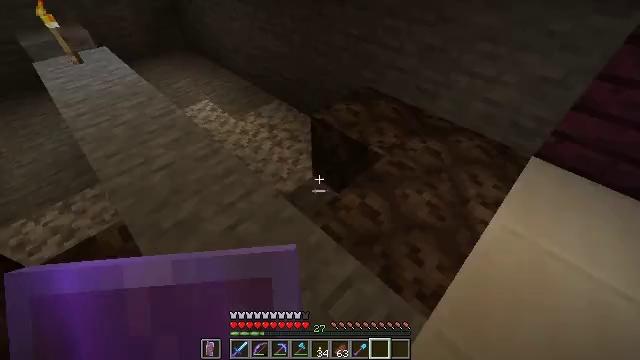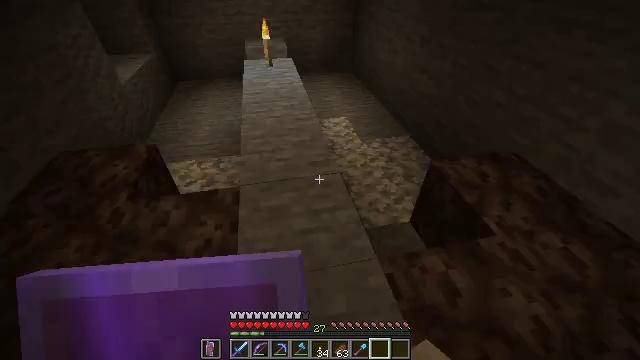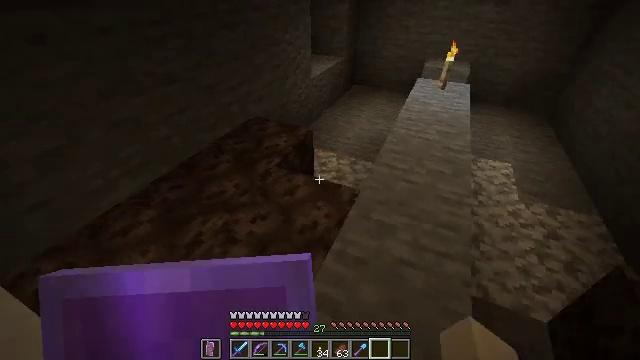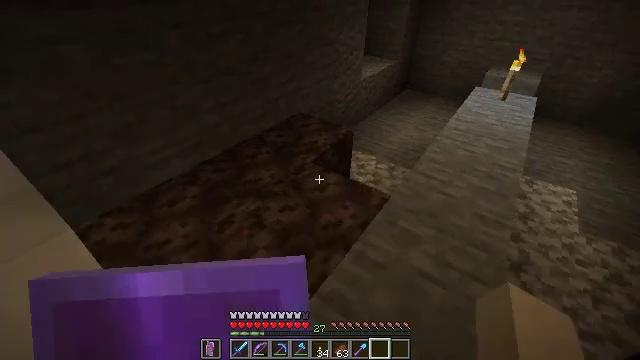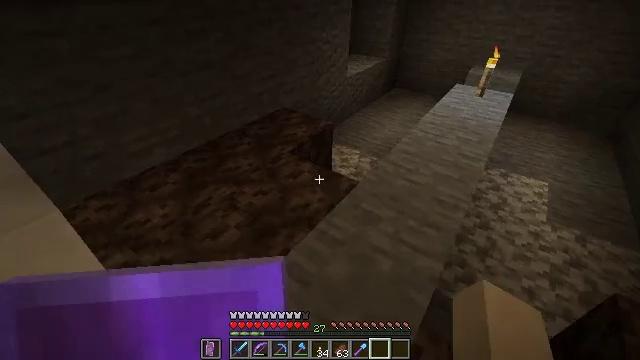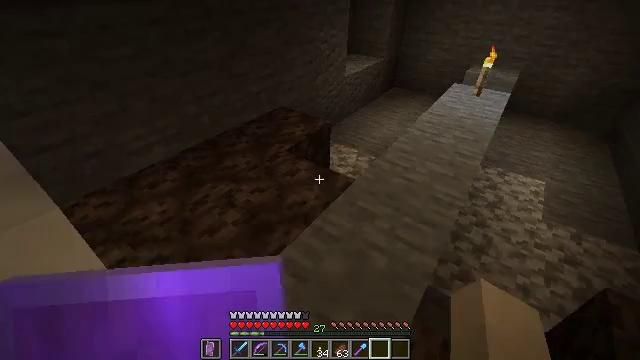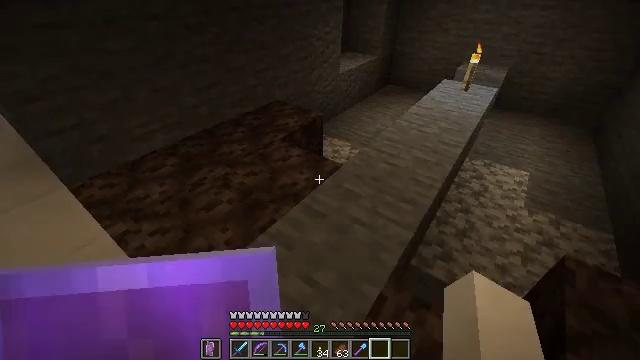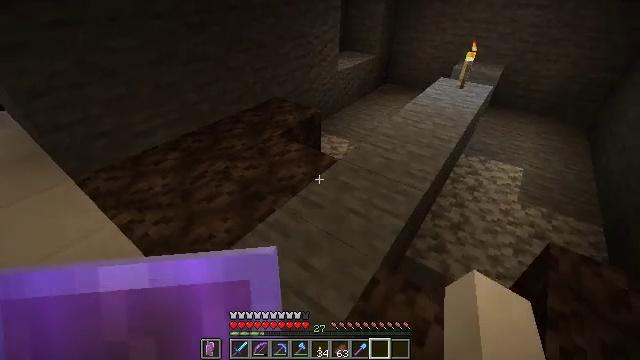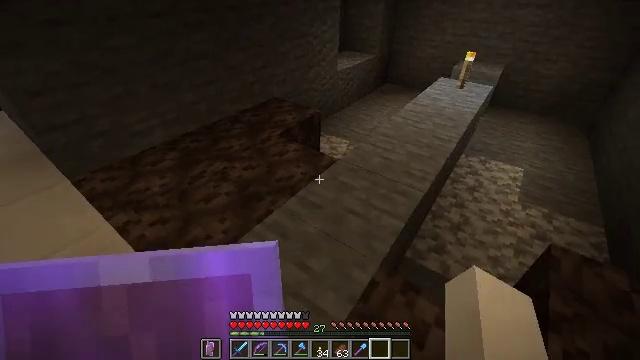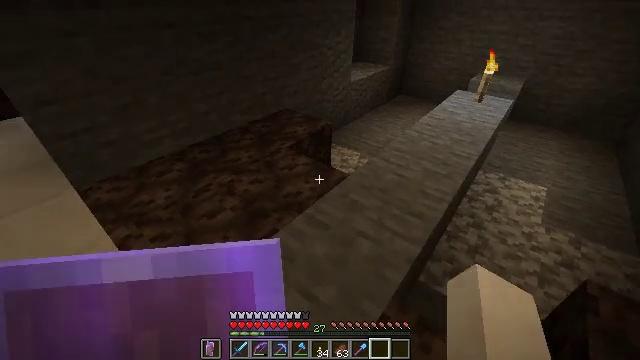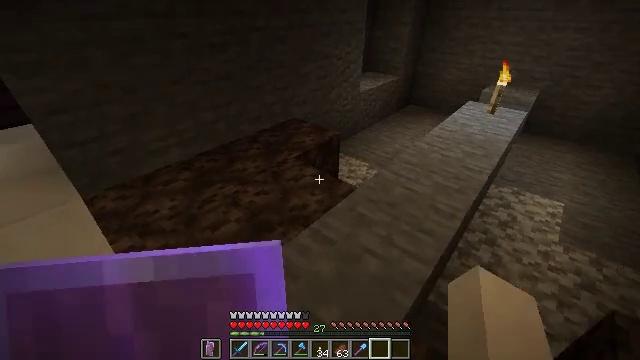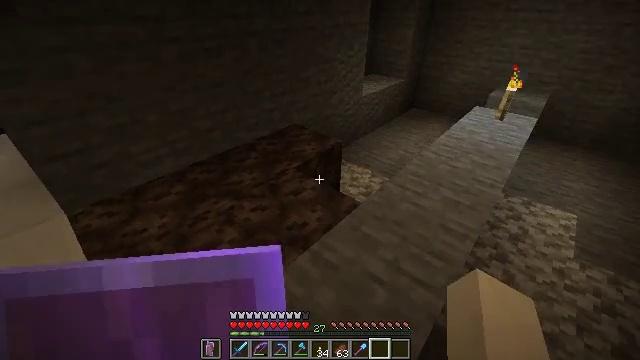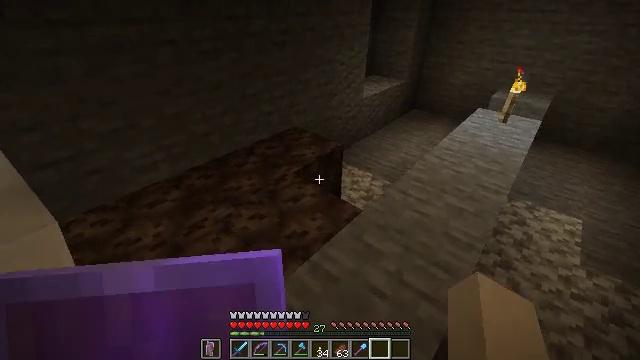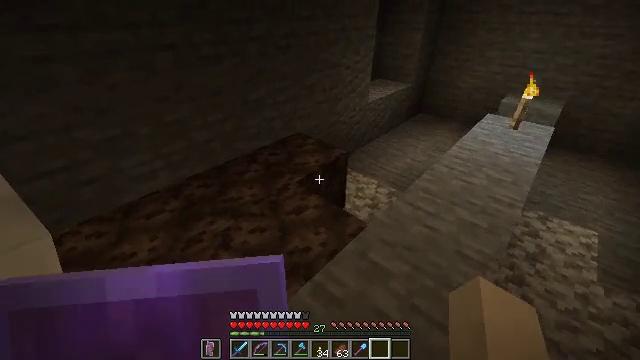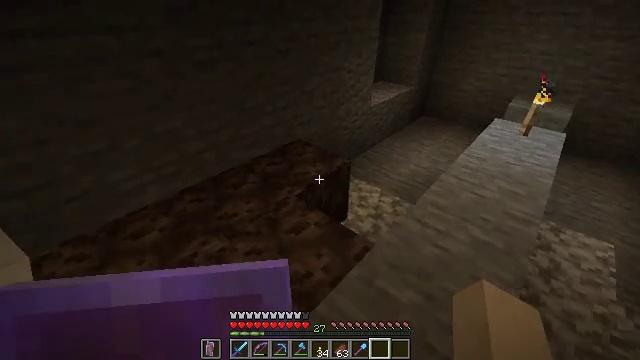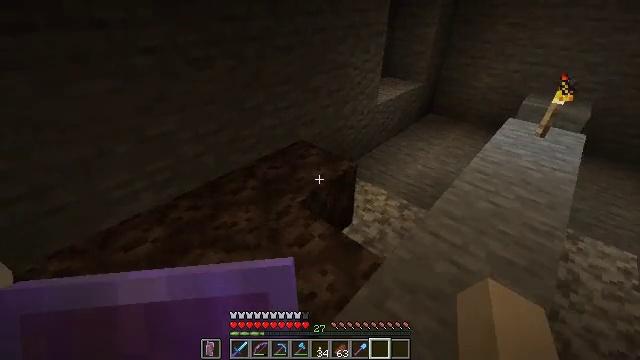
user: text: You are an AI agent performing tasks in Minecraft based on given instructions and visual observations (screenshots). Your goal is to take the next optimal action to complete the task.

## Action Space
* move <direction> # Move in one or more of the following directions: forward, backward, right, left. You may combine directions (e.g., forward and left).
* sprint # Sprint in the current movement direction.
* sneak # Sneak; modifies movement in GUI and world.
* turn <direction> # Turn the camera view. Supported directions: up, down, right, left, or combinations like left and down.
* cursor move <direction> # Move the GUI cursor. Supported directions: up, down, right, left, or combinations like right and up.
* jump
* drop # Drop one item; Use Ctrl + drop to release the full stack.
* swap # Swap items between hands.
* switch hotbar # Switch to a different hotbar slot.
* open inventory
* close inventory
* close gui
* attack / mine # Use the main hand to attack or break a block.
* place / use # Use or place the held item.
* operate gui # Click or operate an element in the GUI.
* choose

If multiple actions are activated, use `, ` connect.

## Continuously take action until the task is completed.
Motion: motion action
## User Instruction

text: Break soul sand to slow down mobs.
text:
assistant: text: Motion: move right, turn left and up
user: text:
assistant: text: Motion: move right, turn left and up
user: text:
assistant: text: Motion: move back and move right, turn left
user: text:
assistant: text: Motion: move back and move right
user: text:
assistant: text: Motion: move back
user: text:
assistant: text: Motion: move back
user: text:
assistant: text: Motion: move forward
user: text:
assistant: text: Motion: move forward
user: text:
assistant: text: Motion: move forward, turn left and up
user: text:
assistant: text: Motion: move forward, turn left and up
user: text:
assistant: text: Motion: move forward
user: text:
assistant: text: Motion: move forward
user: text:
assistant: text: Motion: move forward
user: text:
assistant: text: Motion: move forward
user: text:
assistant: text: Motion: move forward, turn down
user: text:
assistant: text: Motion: move forward, turn down, attack / mine
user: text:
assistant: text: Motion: move forward, attack / mine
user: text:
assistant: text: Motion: move forward, turn down, attack / mine
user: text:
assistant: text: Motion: move forward and move right, turn down, attack / mine
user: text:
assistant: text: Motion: move right, turn left and down, attack / mine
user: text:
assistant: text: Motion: move right, turn left and down, attack / mine
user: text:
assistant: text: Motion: turn left, attack / mine
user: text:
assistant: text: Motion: turn left, attack / mine
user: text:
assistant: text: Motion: attack / mine
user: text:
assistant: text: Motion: attack / mine
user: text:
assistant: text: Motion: attack / mine
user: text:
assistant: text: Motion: turn left, attack / mine
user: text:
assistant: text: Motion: attack / mine
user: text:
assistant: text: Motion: attack / mine
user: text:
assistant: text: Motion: attack / mine